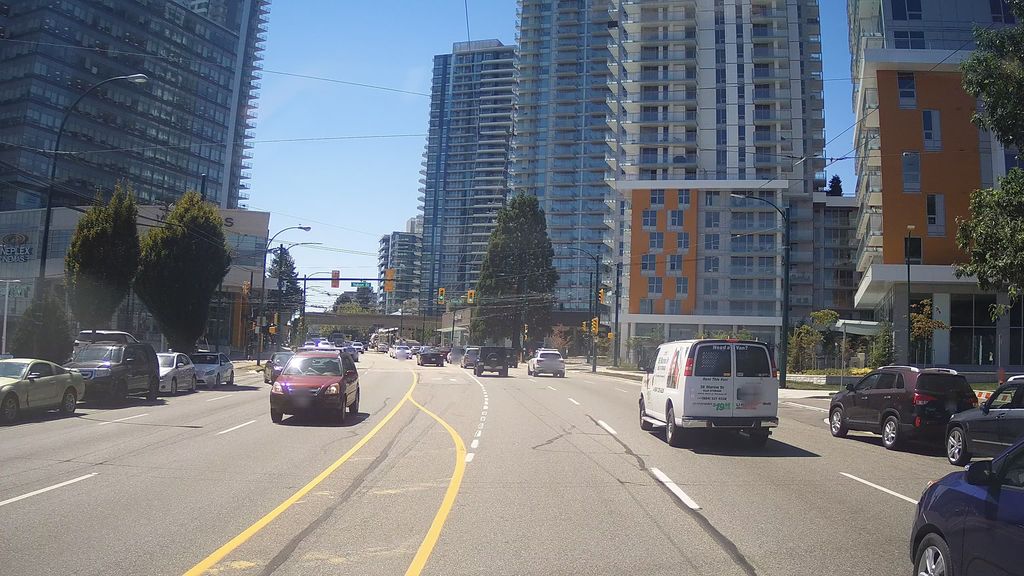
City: vancouver